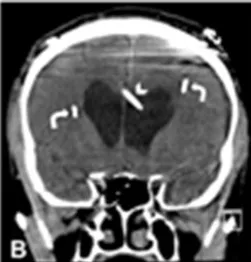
Brain CT coronal slices). The lead tracts (white curved arrows) avoid the right ventriculoperitoneal shunt catheter (white arrowheads) and the enlarged frontal horns of the lateral ventricles.
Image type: radiology (ct)